Interaction volume radius: 10 \u00c5
Interaction volume height: 10 \u00c5
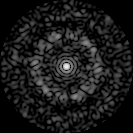
Disorder parameter: 0.8344